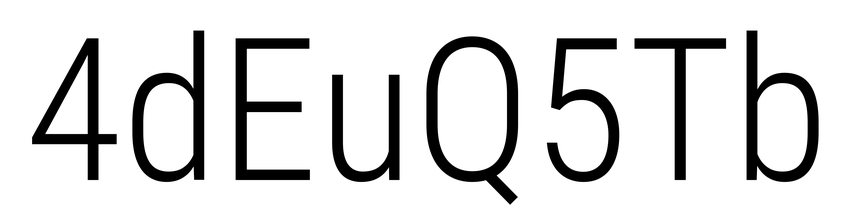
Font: Roboto_Condensed_Light